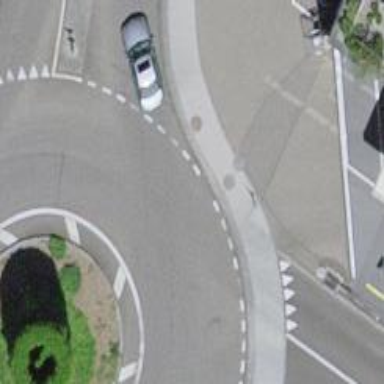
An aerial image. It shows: Tertiary road made of asphalt leading to roundabout junction.